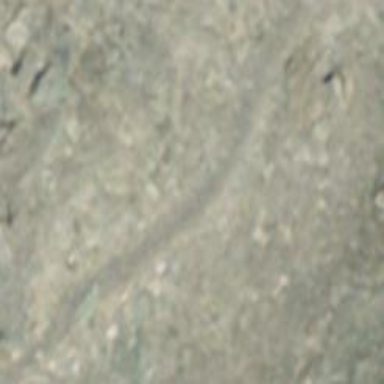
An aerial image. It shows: Gravel path.